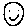
Label: smiley face